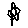
Label: flower